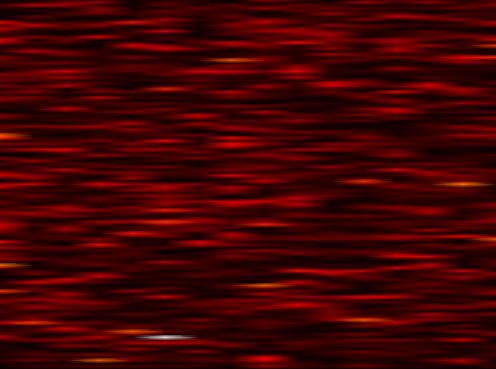
Label: FOFDM